Field crop: tomato
Growth stage: 2
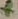
Species: solanum